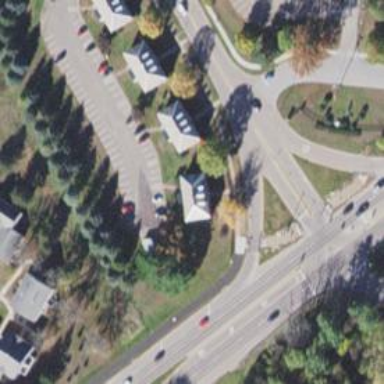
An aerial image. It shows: Primary link road with asphalt surface.